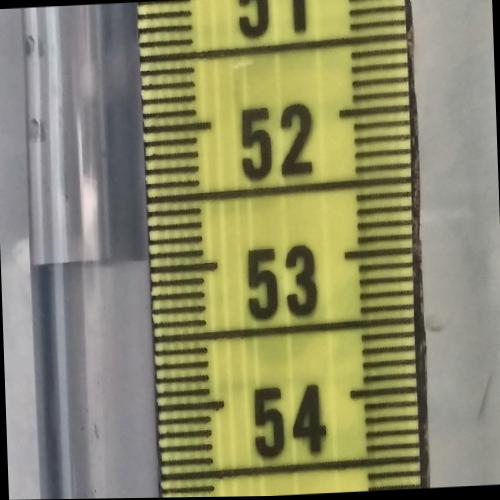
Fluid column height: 52.9 cm